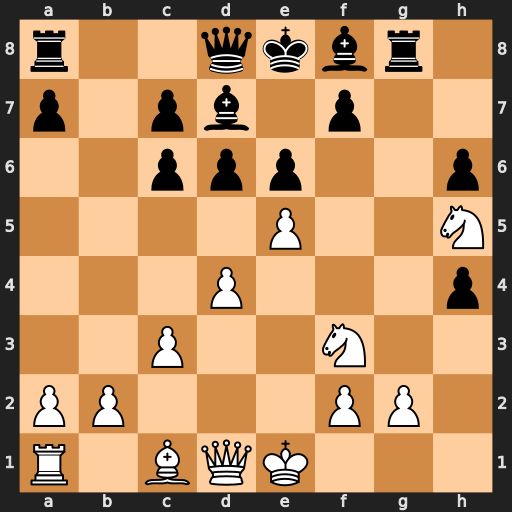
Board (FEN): r2qkbr1/p1pb1p2/2ppp2p/4P2N/3P3p/2P2N2/PP3PP1/R1BQK3
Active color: w
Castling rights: Qq
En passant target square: -
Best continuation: Nf6+ Qxf6 exf6